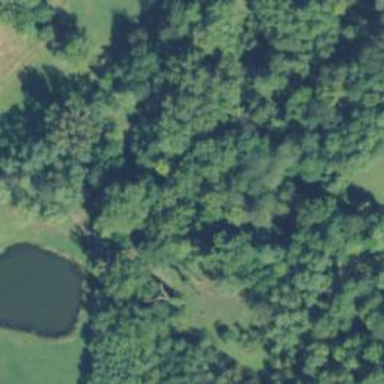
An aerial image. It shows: Disc golf hole.